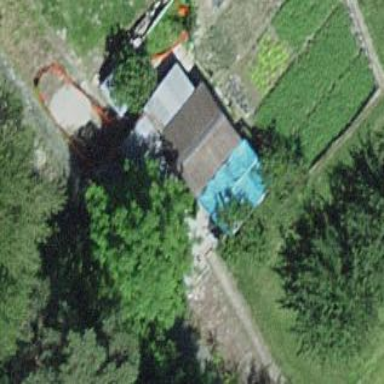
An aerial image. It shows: Shed building.